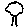
Label: tree